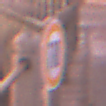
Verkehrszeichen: Geschwindigkeit110
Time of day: SunriseSunset
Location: Outdoor (Urban)
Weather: PartlyCloudy
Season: NotSpecified
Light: Natural